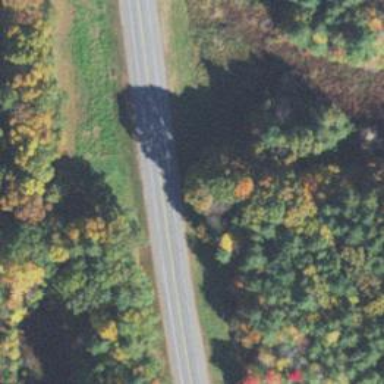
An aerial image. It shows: Asphalt road classified as trunk highway.